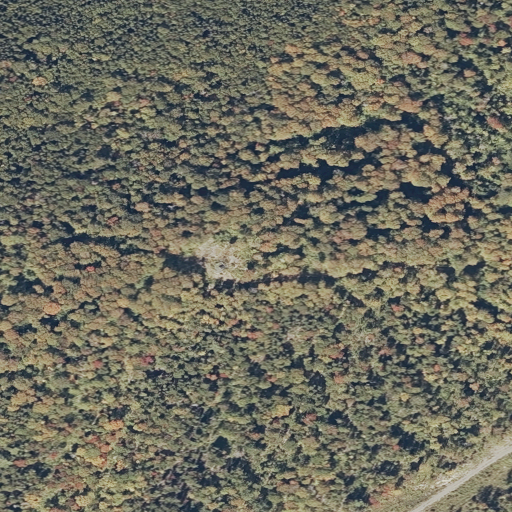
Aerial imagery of mountain in Maine named Round Pond Mountain containing mixed forest, deciduous forest, evergreen forest, and shrub